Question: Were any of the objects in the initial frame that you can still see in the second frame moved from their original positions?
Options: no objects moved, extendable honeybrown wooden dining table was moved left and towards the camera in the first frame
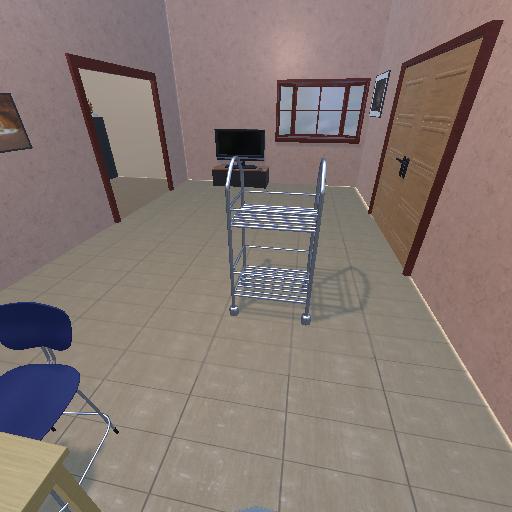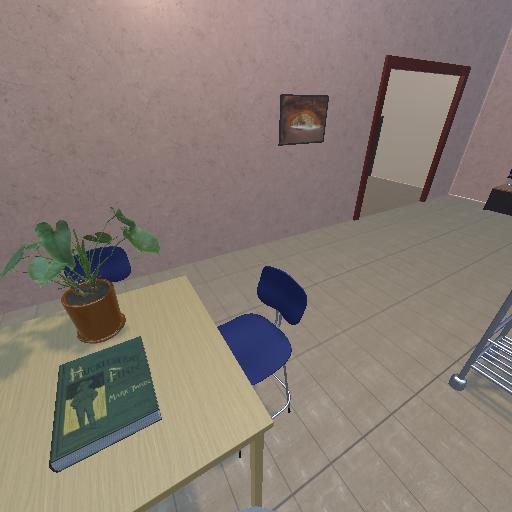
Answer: no objects moved